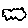
Label: cloud